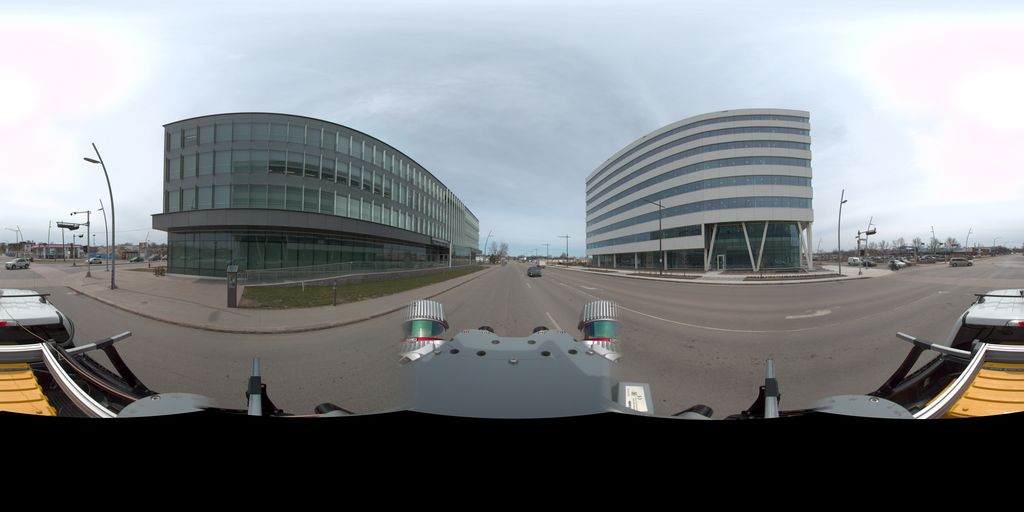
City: quebec_city